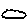
Label: cloud